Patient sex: M
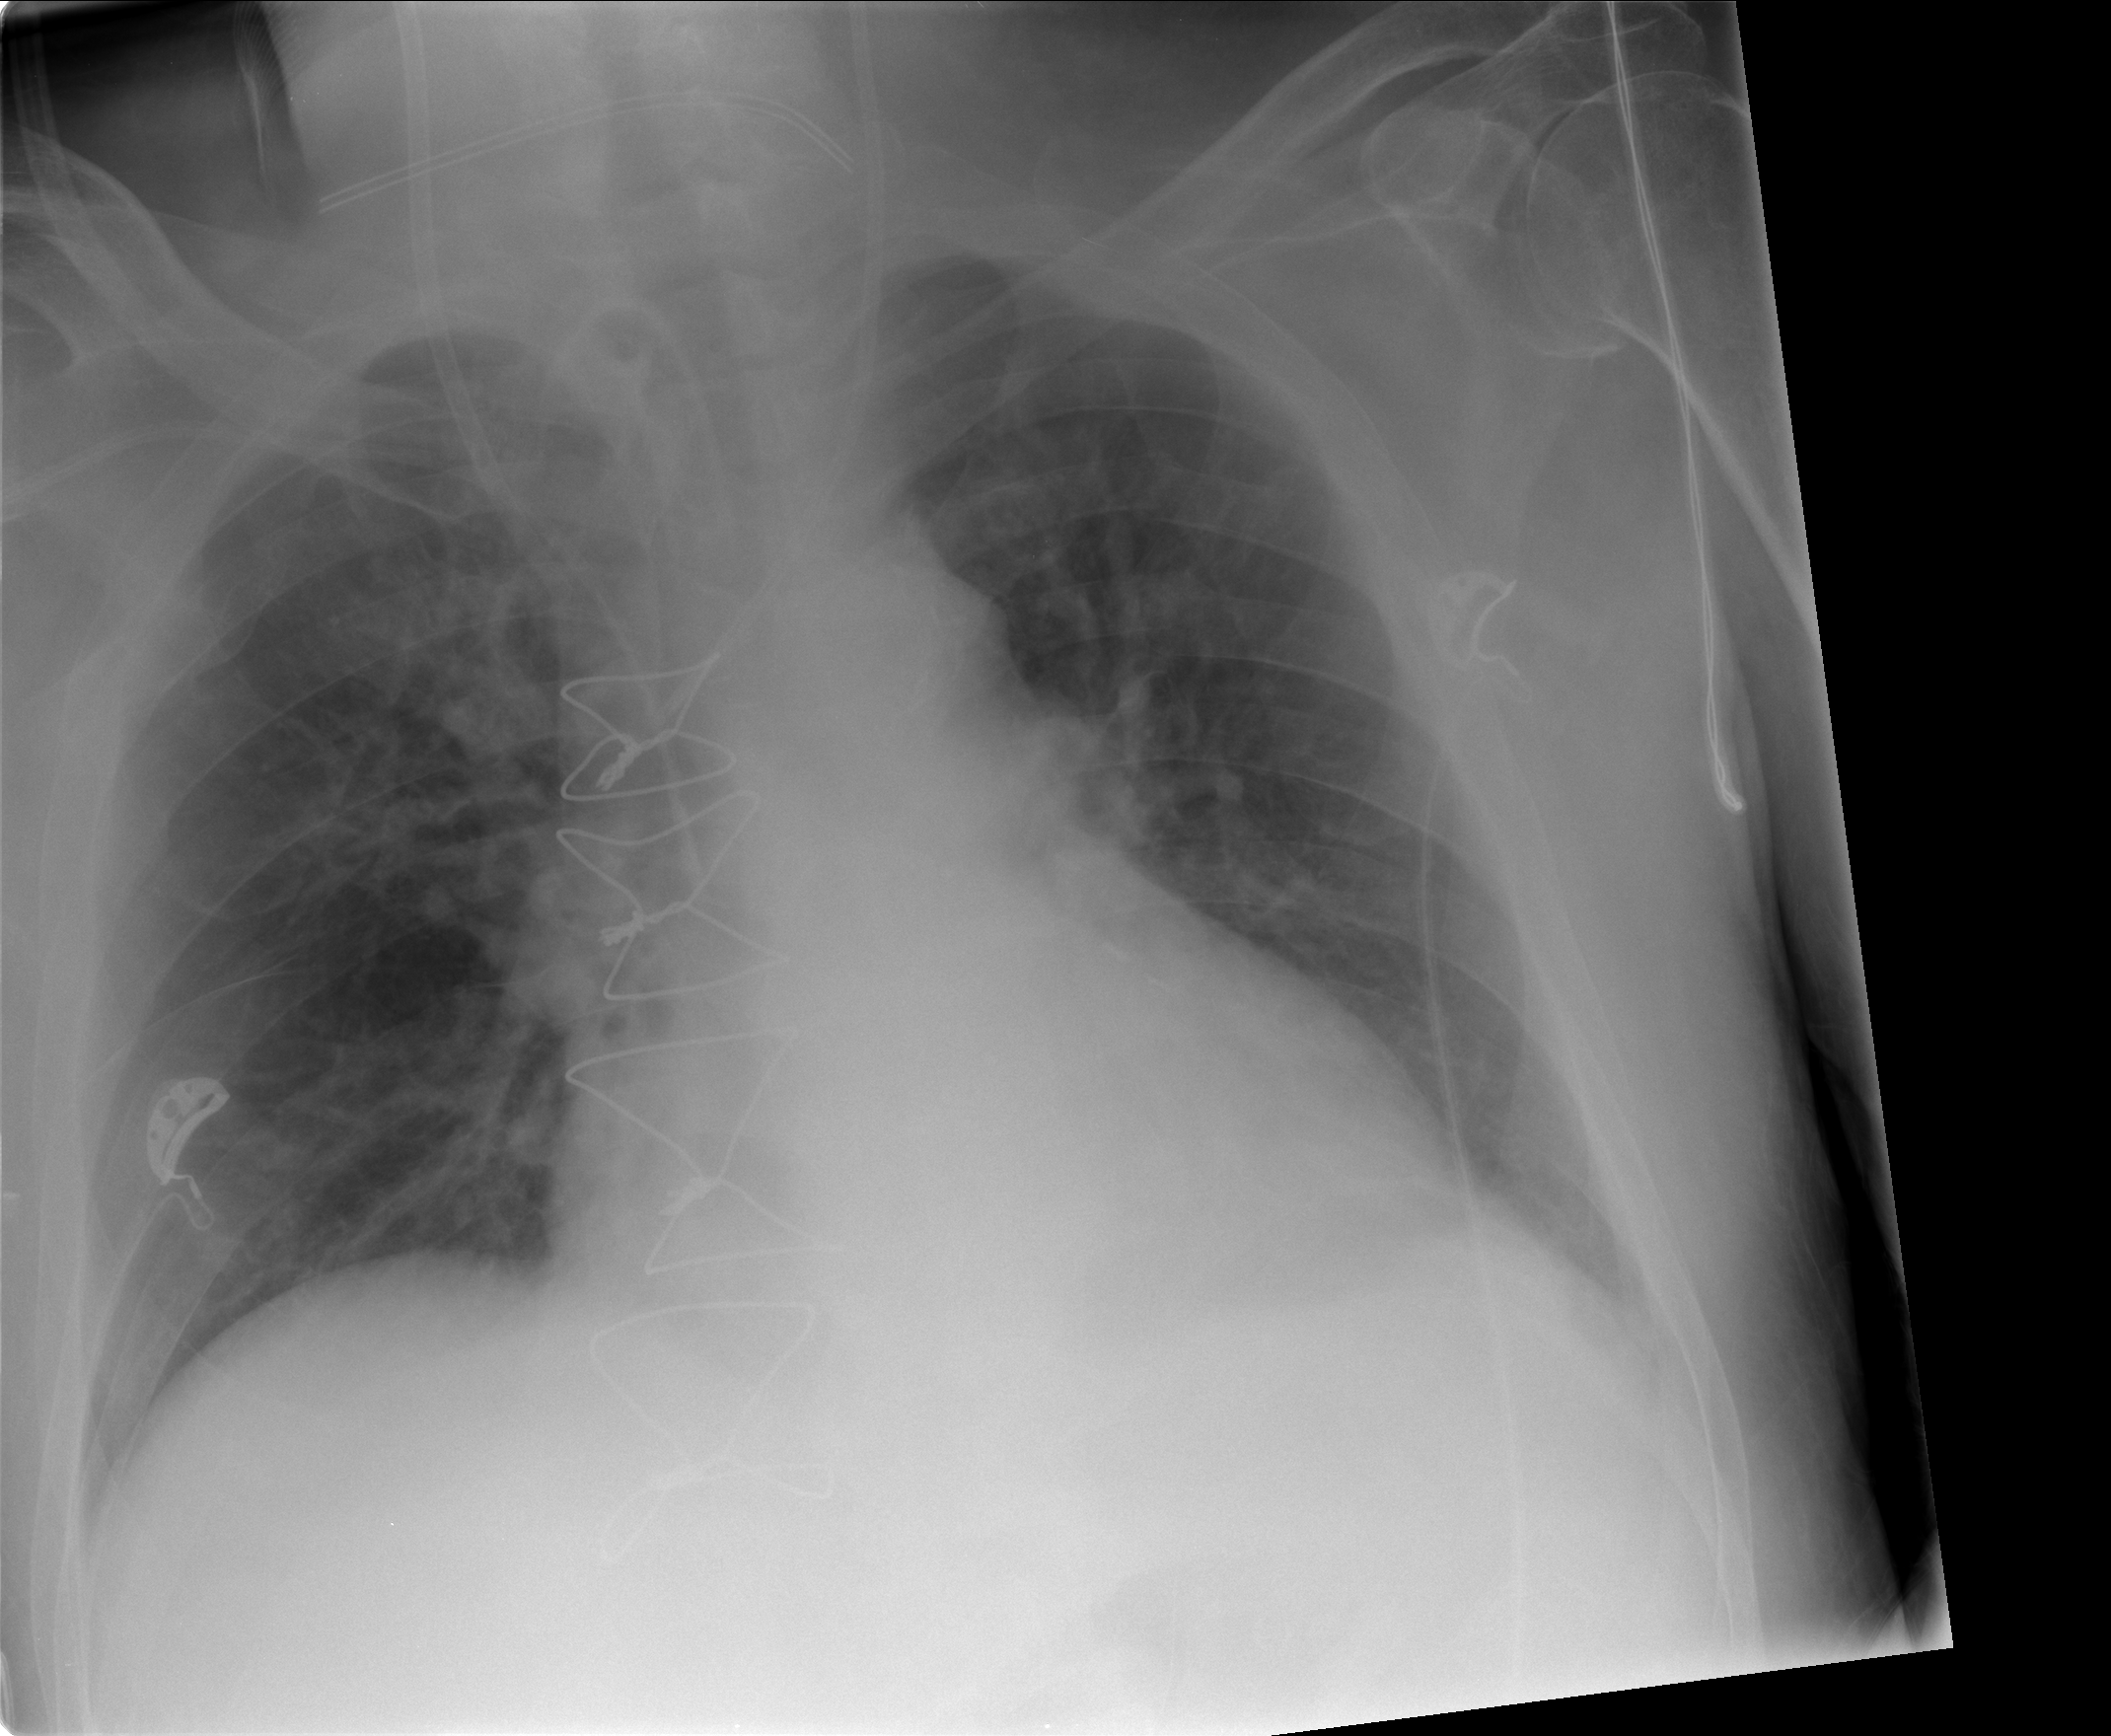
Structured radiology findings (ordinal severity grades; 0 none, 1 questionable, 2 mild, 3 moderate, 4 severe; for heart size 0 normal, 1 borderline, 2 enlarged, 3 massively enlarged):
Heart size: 1
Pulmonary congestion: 1
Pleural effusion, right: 0
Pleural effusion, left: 2
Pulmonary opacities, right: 2
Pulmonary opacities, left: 2
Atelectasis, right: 2
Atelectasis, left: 2